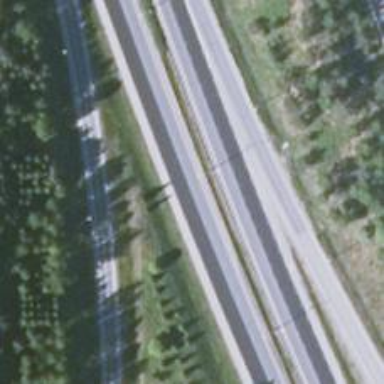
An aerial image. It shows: Trunk highway.